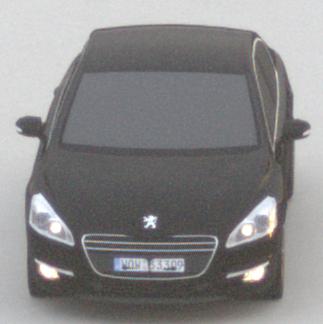
Make: Peugeot
Model: 508 120 VTi
Detailed model: 508 (I) Limousine
Model produced from: 2011/03
Model produced until: 2014/05
Doors: 4
Color: black
Road condition: dry road
Daytime: sunrise or sunset
Contrast: low contrast